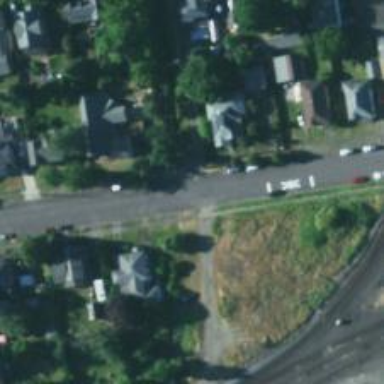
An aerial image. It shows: Alley road with sidewalk on the left side.